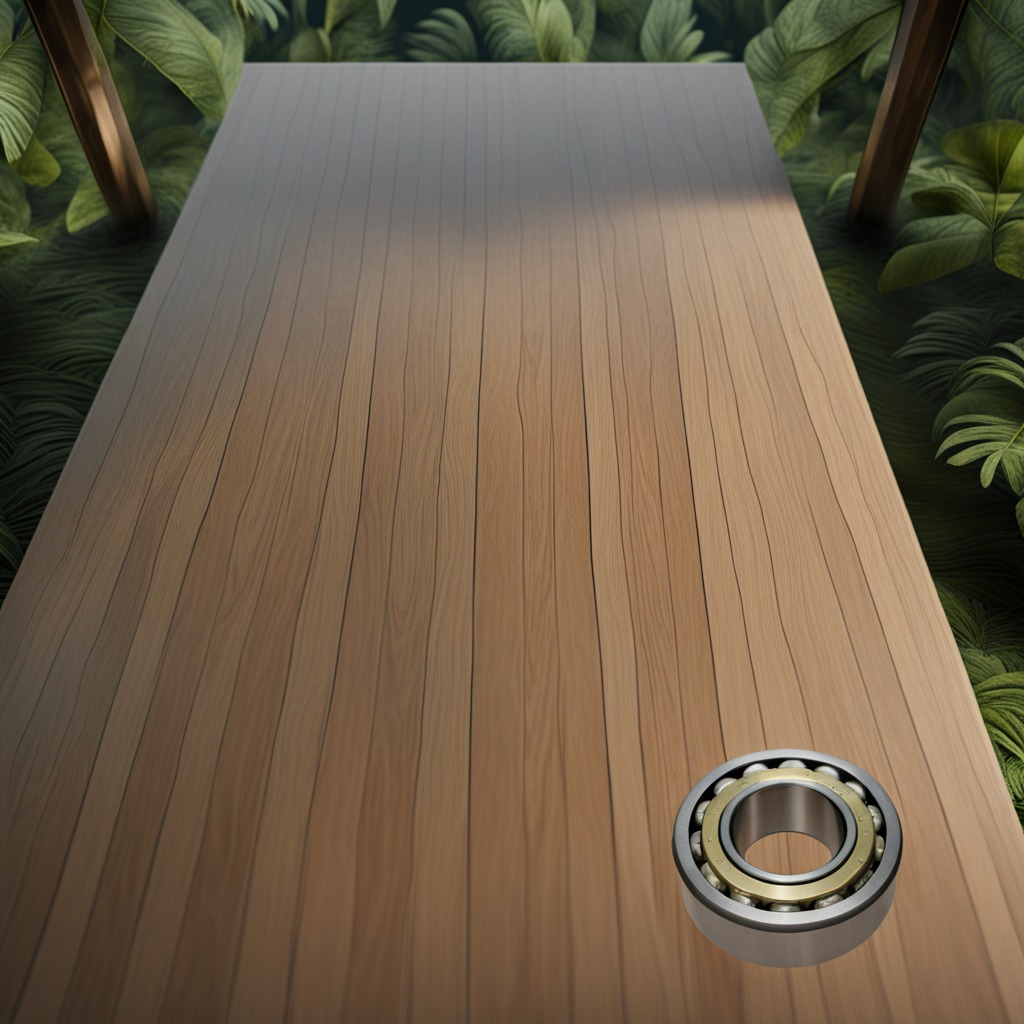
A metal ball bearing is lying on a wooden table inside a jungle field workshop tent humid ambient light worn but